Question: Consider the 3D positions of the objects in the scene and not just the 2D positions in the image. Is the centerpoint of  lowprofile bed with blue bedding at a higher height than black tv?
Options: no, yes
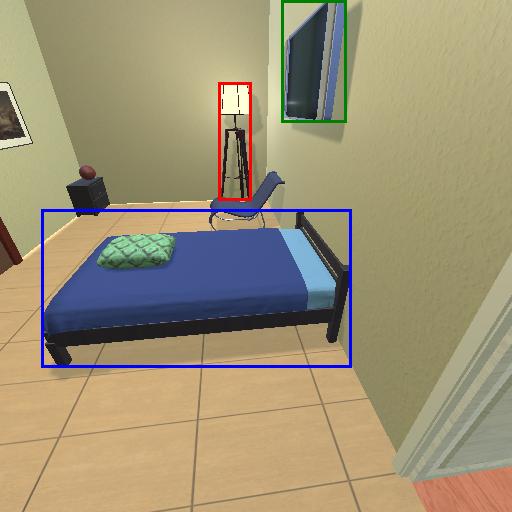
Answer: no